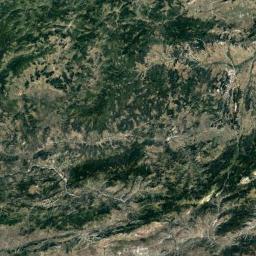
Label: mountain